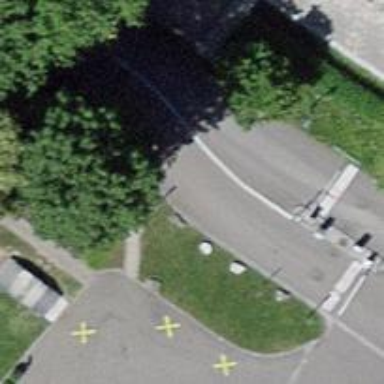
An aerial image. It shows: Traffic surveillance system in place.